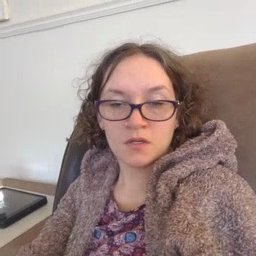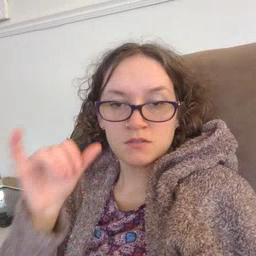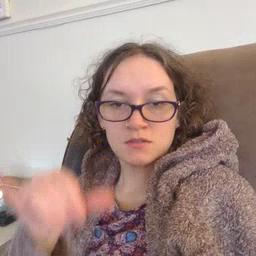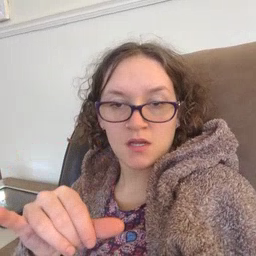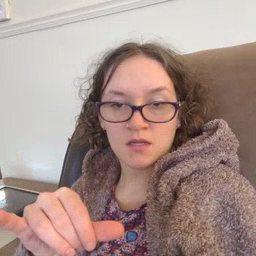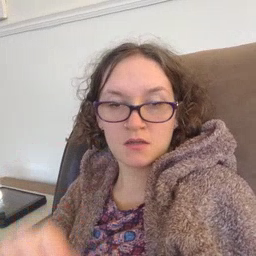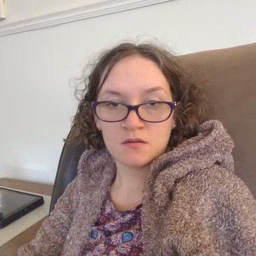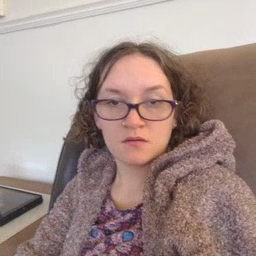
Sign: stay